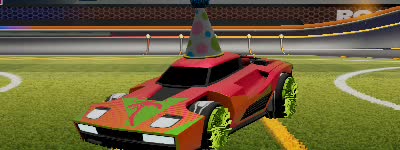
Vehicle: breakout